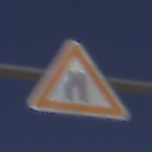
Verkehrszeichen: EinseitigVerengteFahrbahnLinks
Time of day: MorningAfternoon
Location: Outdoor (Nature)
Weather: Clear
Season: NotSpecified
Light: Natural